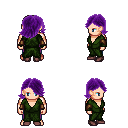
a pixel art fantasy rpg character, male body template, human, light skin, green robe, magenta pants, purple swoop hairstyle, cloth bracers, maroon shoes, four views (front, back, left, right), 2x2 character sprite sheet, small pixel art, hard edges, no anti-aliasing